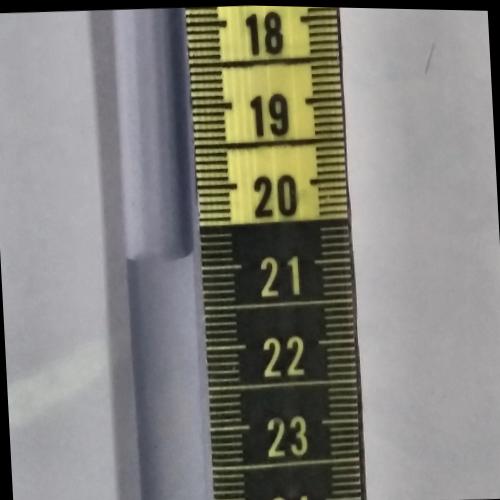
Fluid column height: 20.8 cm